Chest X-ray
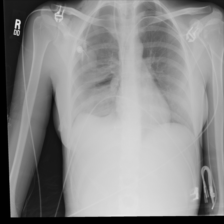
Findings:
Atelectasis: negative
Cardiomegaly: negative
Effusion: negative
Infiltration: negative
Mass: negative
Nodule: negative
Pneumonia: negative
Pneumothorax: positive
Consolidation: negative
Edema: negative
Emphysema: positive
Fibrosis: negative
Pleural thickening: negative
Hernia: negative